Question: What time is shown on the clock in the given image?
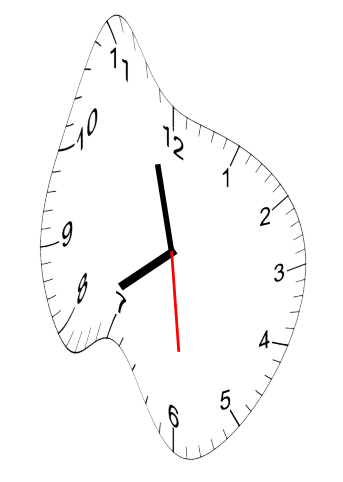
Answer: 07:57:29